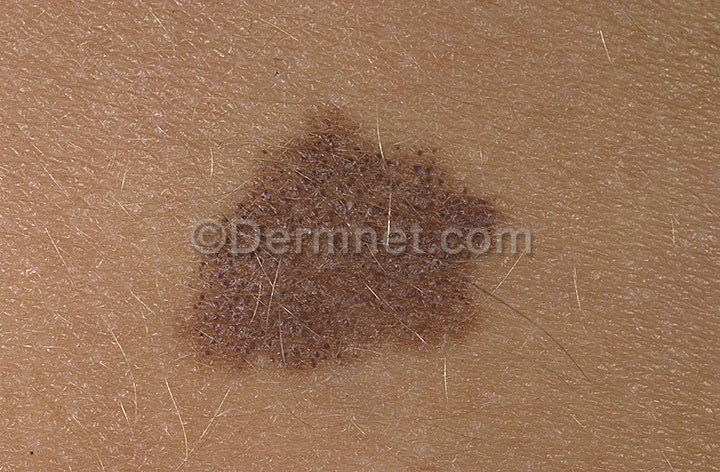
Disease: Melanoma Skin Cancer Nevi and Moles